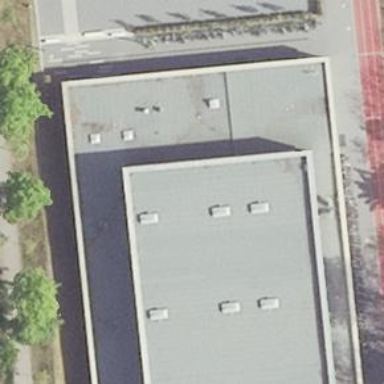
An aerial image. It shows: School building.